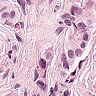
Metastatic tissue present: yes